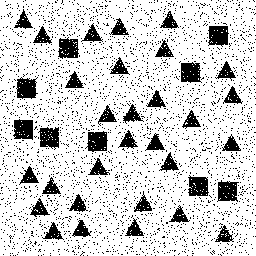
Squares: 9
Triangles: 29
Stars: 0
Total shapes: 38